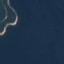
Land use / land cover class: SeaLake